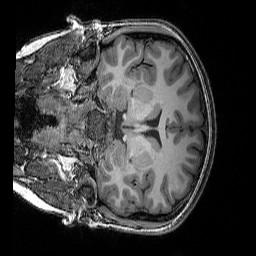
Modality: T1w
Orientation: coronal
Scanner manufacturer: siemens
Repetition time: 2.25 s
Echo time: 0.00418 s